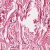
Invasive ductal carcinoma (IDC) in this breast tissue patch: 0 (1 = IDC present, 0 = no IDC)